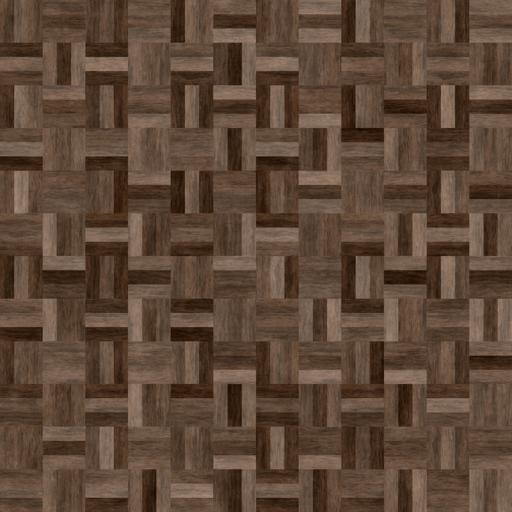
Tags: dark floor flooring parquet wood wooden